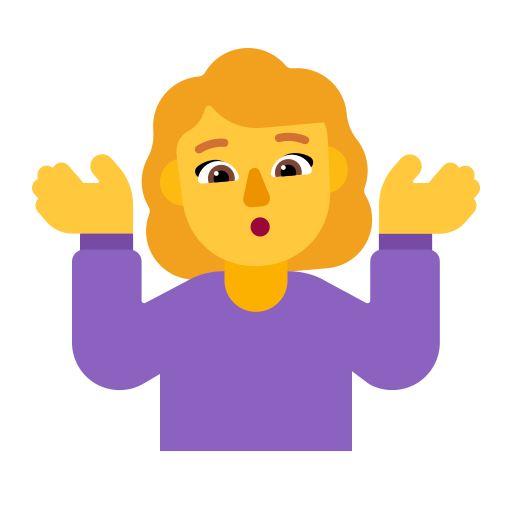
woman shrugging flat default